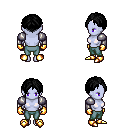
a pixel art fantasy rpg character, female body template, dark elf, purple skin, steel arm armor, teal pants, black parted hairstyle, gold gloves, gold boots, four views (front, back, left, right), 2x2 character sprite sheet, small pixel art, hard edges, no anti-aliasing